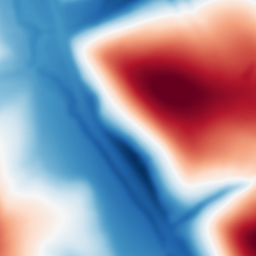
Category: multiscale
Decomposition family: dog
Decomposition parameters: sigma_low: 3
sigma_high: 100
Upsampling method: lanczos
Upsampling parameters: scale: 2
Upsampling scale: 2